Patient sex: M
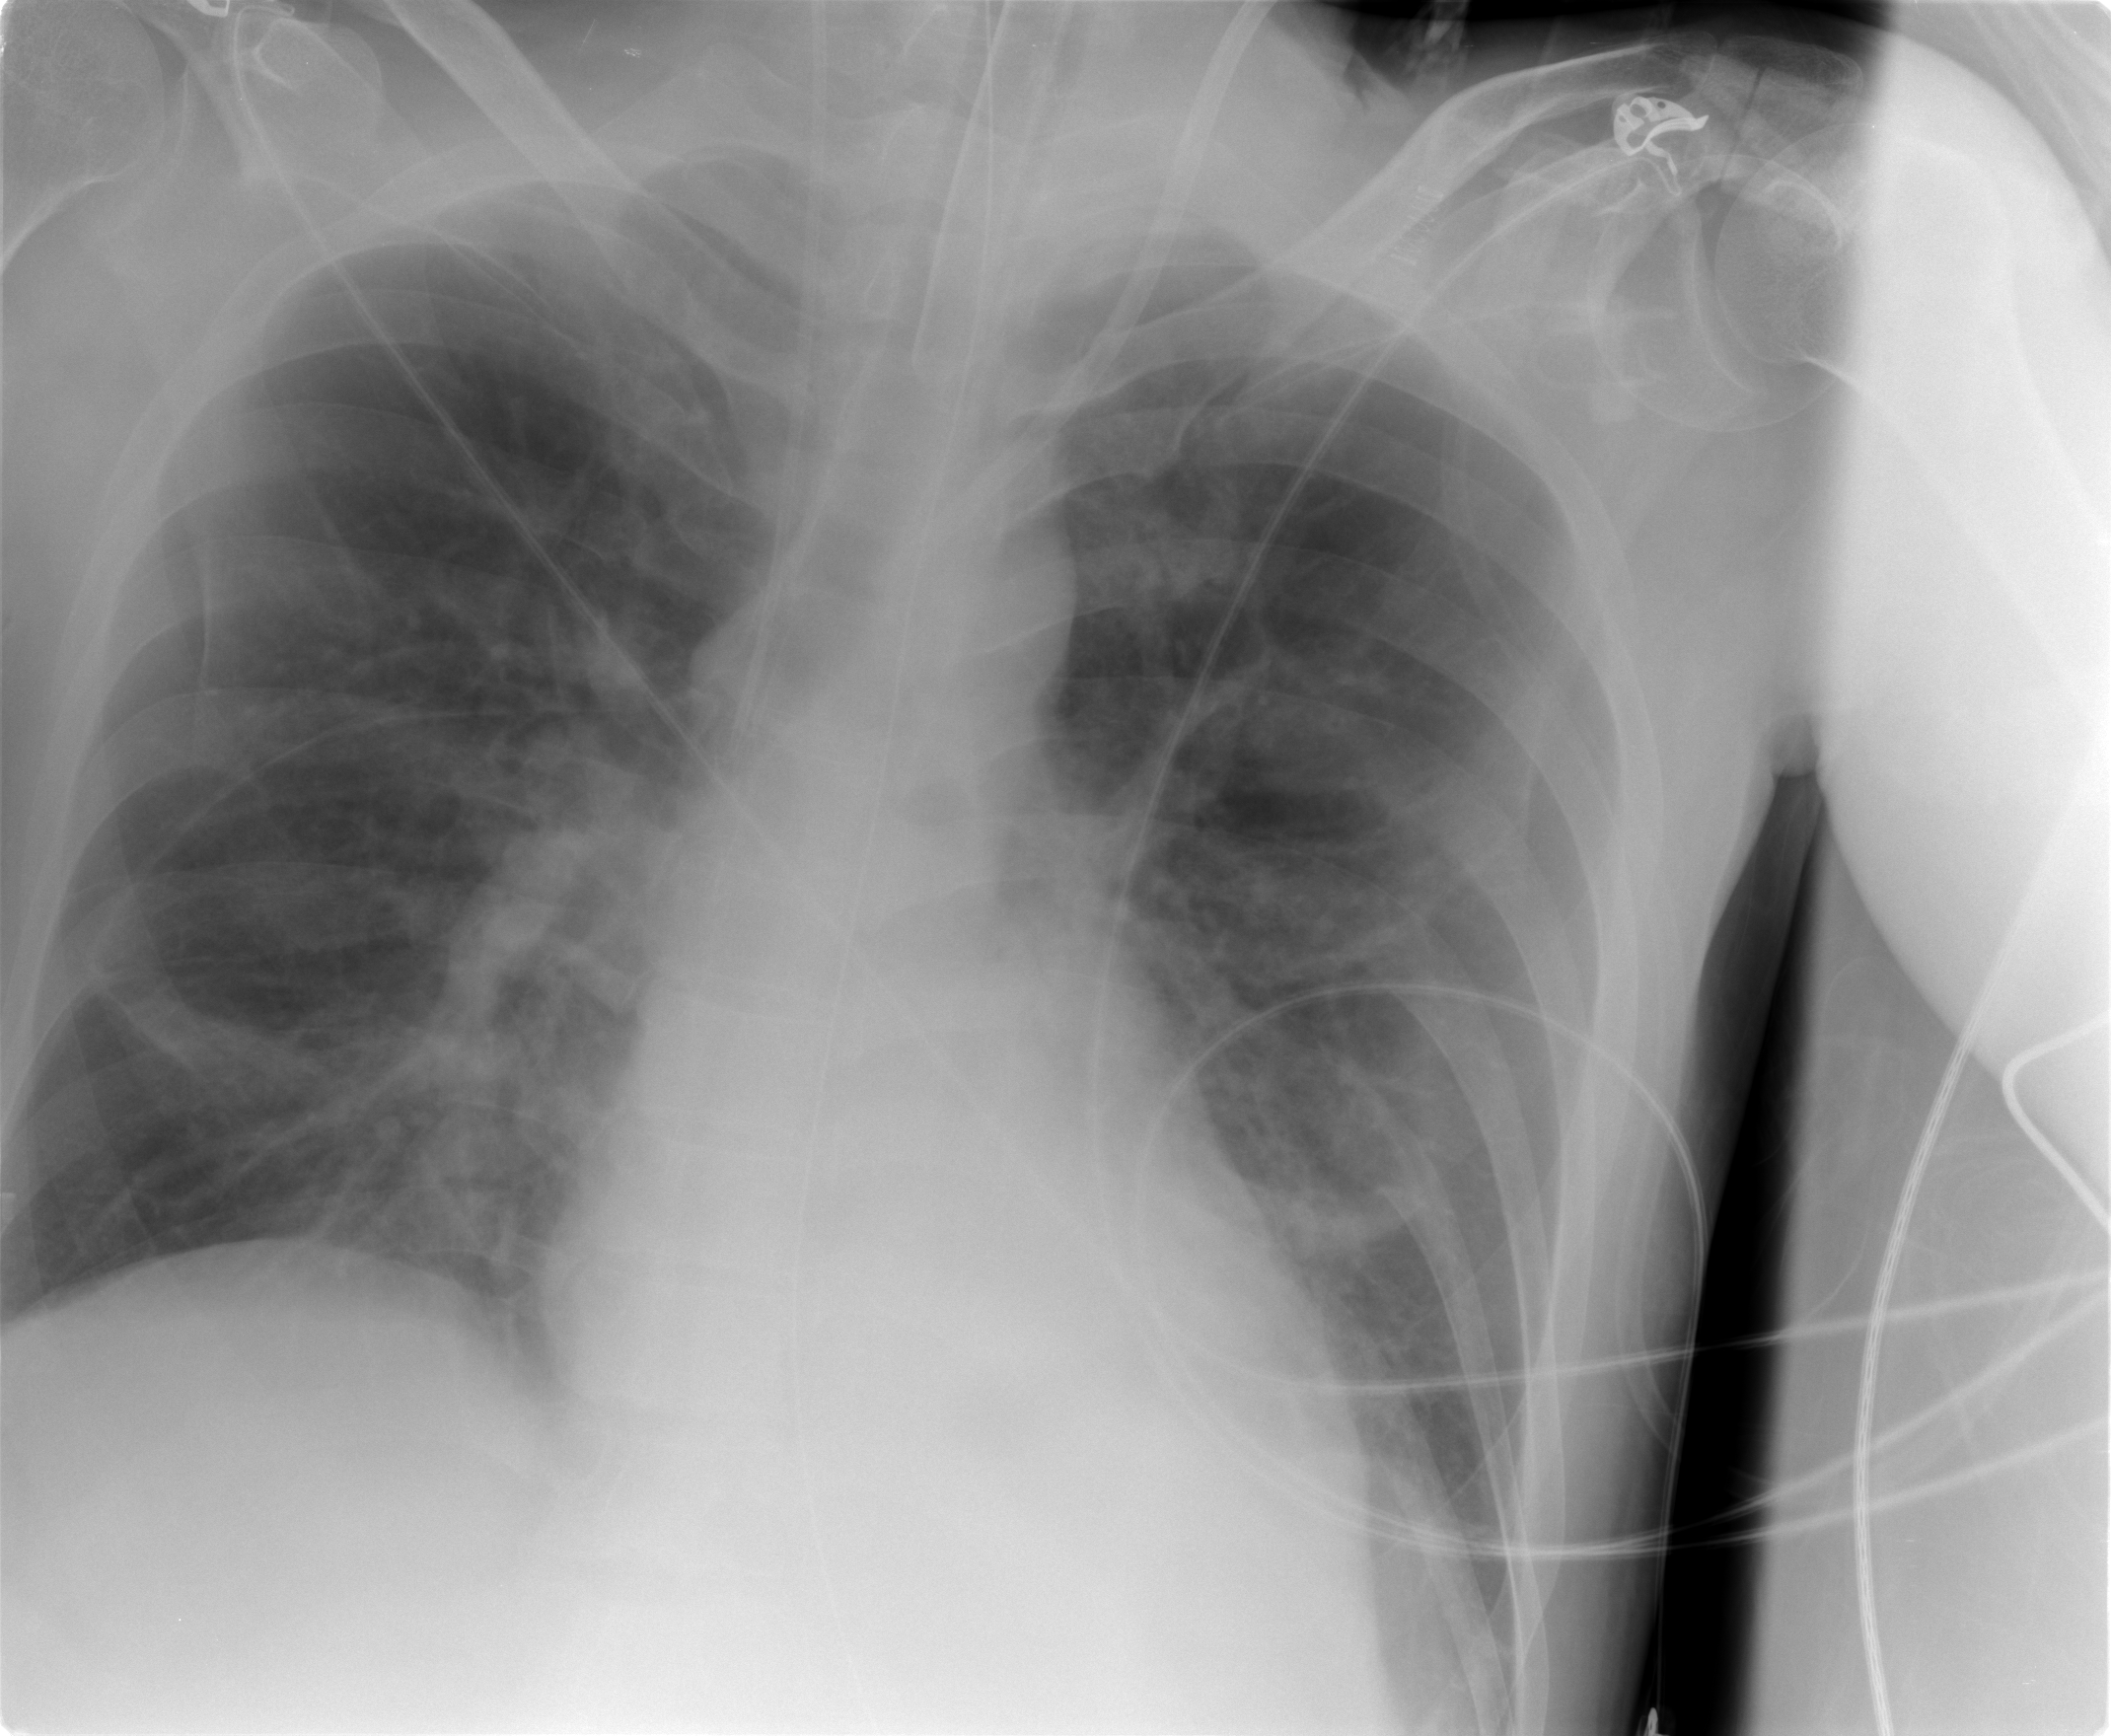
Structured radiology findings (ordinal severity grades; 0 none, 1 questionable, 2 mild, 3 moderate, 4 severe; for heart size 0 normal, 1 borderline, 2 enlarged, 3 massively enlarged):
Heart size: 1
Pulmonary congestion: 3
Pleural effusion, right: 0
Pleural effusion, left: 2
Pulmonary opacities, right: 0
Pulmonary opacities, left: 2
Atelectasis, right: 1
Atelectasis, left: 2